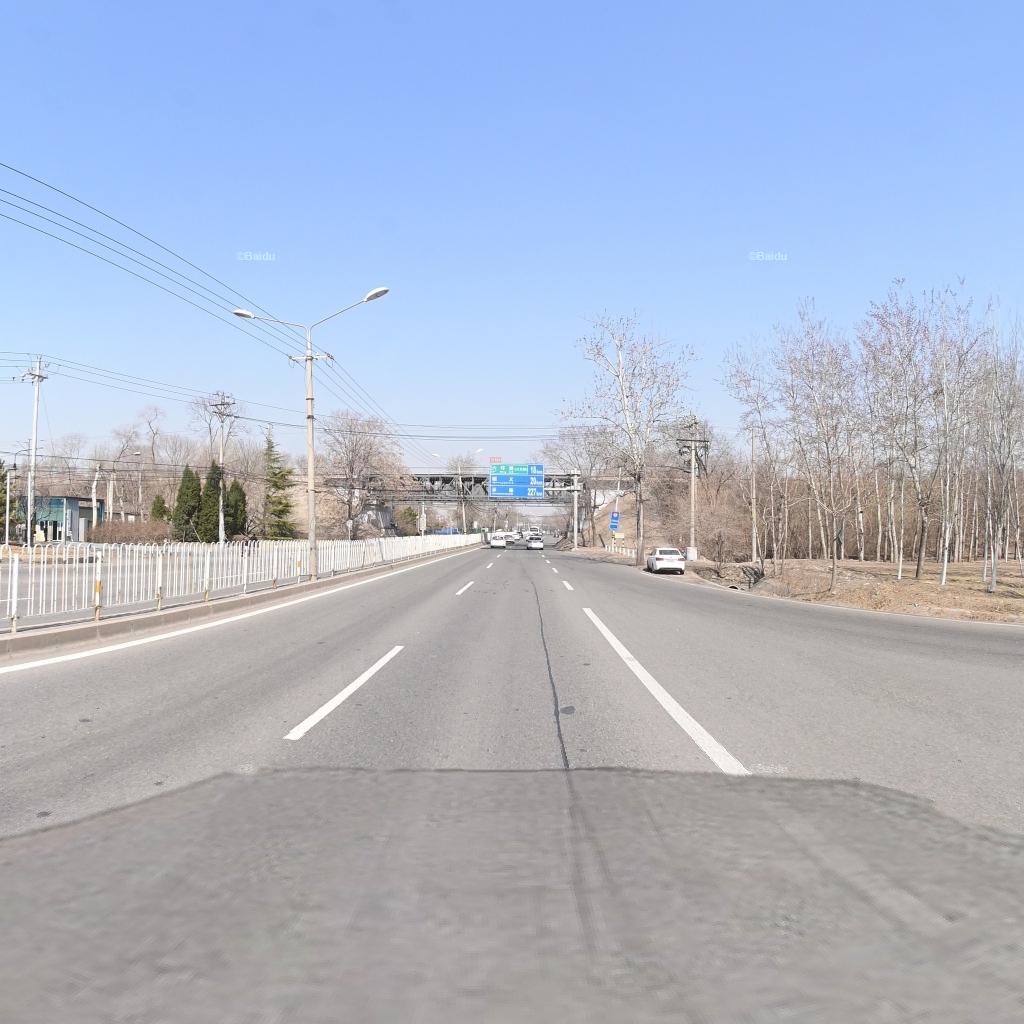
Region: Chaoyang
Road damage annotations: longitudinal patch